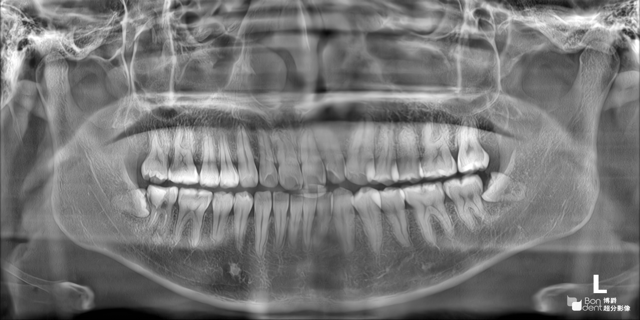
adult